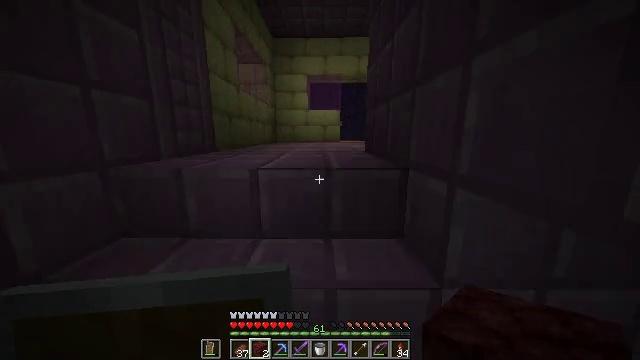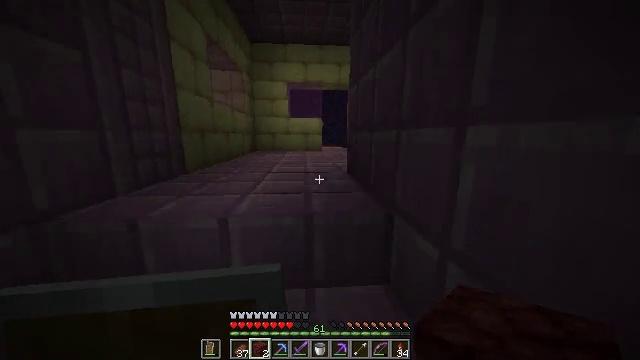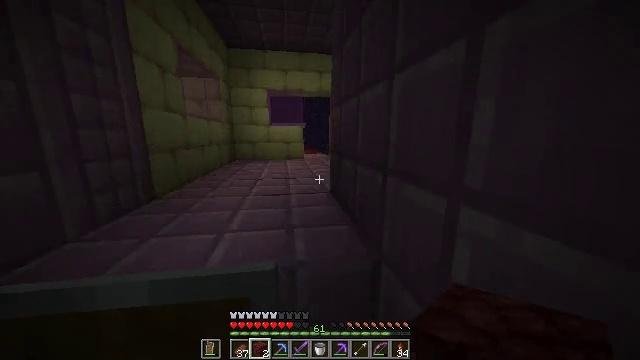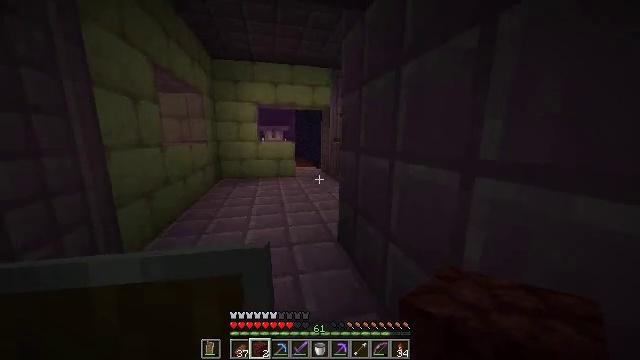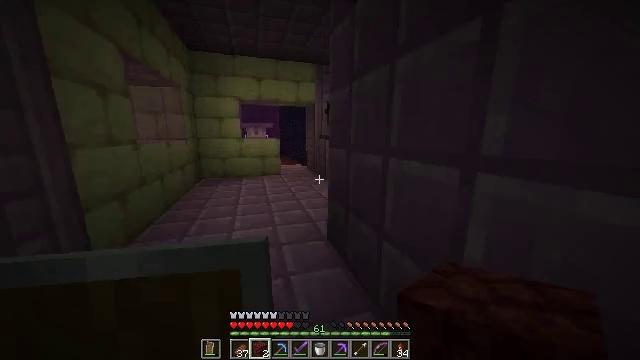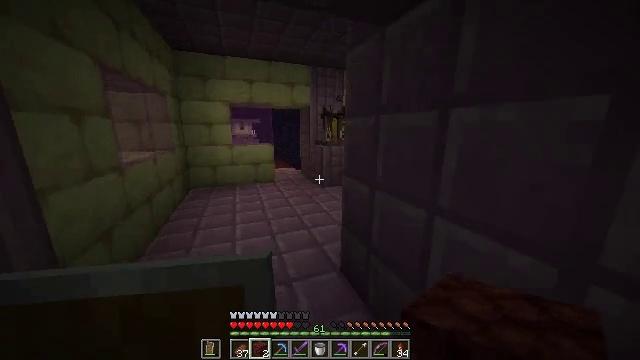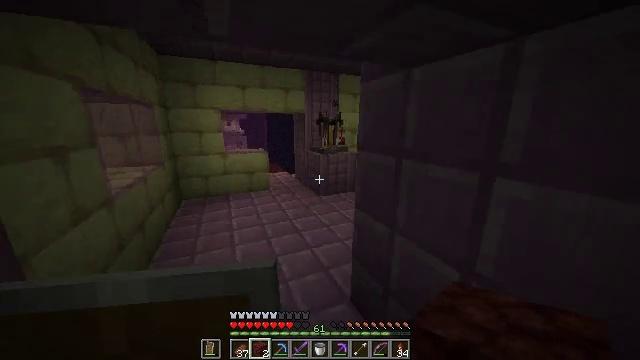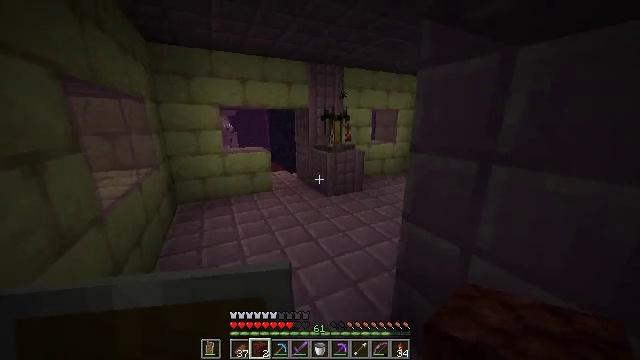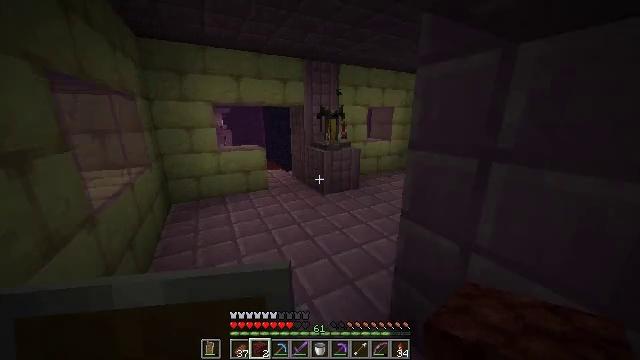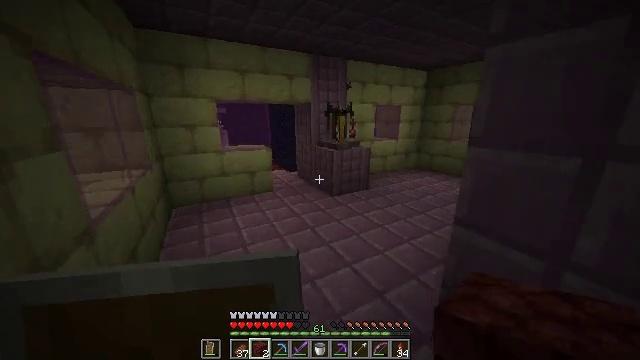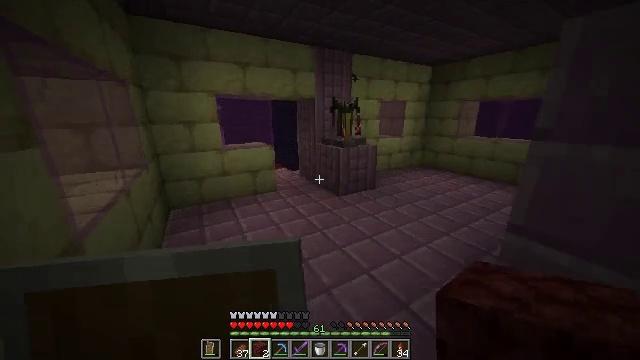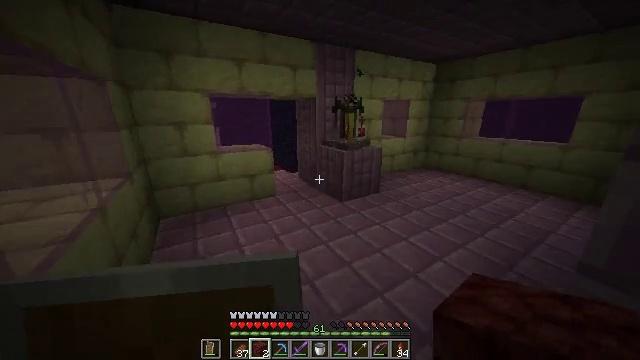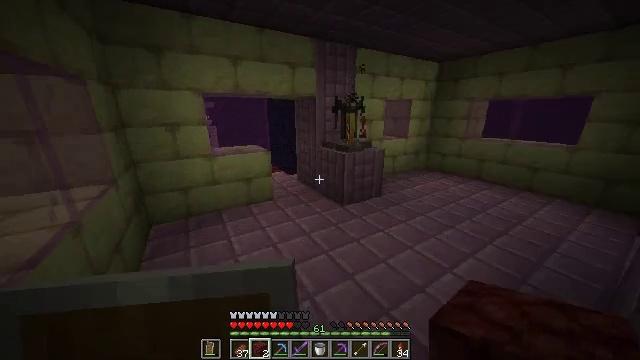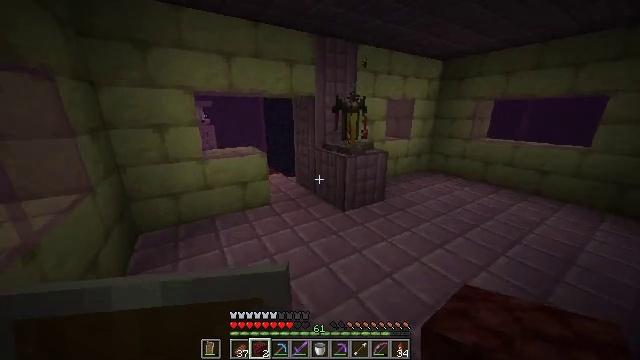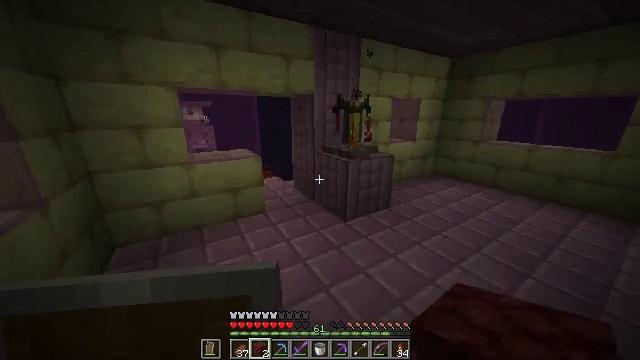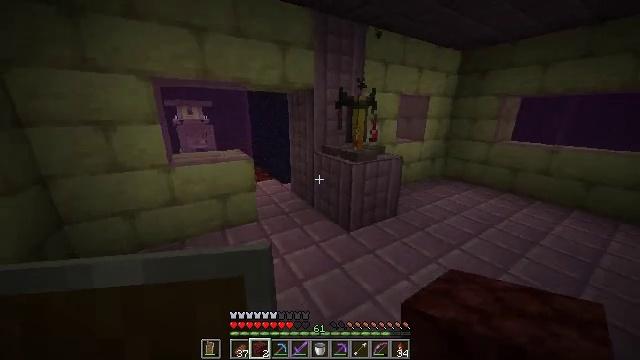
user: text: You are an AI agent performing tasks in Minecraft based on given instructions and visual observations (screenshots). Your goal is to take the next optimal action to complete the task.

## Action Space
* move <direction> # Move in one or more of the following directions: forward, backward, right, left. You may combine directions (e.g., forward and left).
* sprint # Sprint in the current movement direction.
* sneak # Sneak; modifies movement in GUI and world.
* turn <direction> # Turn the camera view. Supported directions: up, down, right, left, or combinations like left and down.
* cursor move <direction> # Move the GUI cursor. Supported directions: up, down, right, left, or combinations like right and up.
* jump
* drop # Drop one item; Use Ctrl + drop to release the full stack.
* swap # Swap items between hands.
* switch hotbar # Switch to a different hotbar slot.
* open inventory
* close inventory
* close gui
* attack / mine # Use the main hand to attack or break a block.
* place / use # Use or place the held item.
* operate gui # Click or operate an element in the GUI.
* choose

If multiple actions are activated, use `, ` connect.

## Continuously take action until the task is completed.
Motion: motion action
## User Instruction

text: Retrieve the brewing stand by breaking it.
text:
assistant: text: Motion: move forward, turn right
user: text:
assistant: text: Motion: move forward and move left, turn right
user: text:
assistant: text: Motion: move forward and move left, turn right
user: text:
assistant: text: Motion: move forward and move left, turn right
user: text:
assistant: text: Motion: move forward and move left, turn right and down
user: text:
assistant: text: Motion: move forward and move left, turn right and down
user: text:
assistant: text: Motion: move forward and move left, turn right and down
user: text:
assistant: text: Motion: move forward and move left, turn right
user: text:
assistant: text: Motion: move forward and move left, turn right
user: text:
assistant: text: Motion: move forward, turn right
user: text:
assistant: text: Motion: move forward
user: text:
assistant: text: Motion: move forward
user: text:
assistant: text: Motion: move forward
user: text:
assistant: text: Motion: move forward
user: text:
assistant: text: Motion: move forward
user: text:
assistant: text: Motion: move forward and move right, turn down
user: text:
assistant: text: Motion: move forward and move right, turn left
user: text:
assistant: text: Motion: move forward and move right, turn left
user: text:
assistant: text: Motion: move forward and move right, turn left
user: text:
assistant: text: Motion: move forward and move right, turn left
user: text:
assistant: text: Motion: move forward and move right, turn left
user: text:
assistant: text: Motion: no_op
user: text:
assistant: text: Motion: no_op
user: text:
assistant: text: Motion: no_op
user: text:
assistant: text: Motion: no_op
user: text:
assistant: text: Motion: no_op
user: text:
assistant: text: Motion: no_op
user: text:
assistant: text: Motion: no_op
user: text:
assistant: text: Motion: move forward, turn left
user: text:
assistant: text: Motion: move forward, turn left